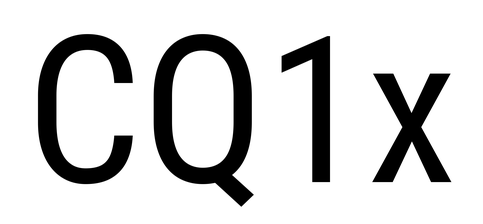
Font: Roboto_Condensed_Regular